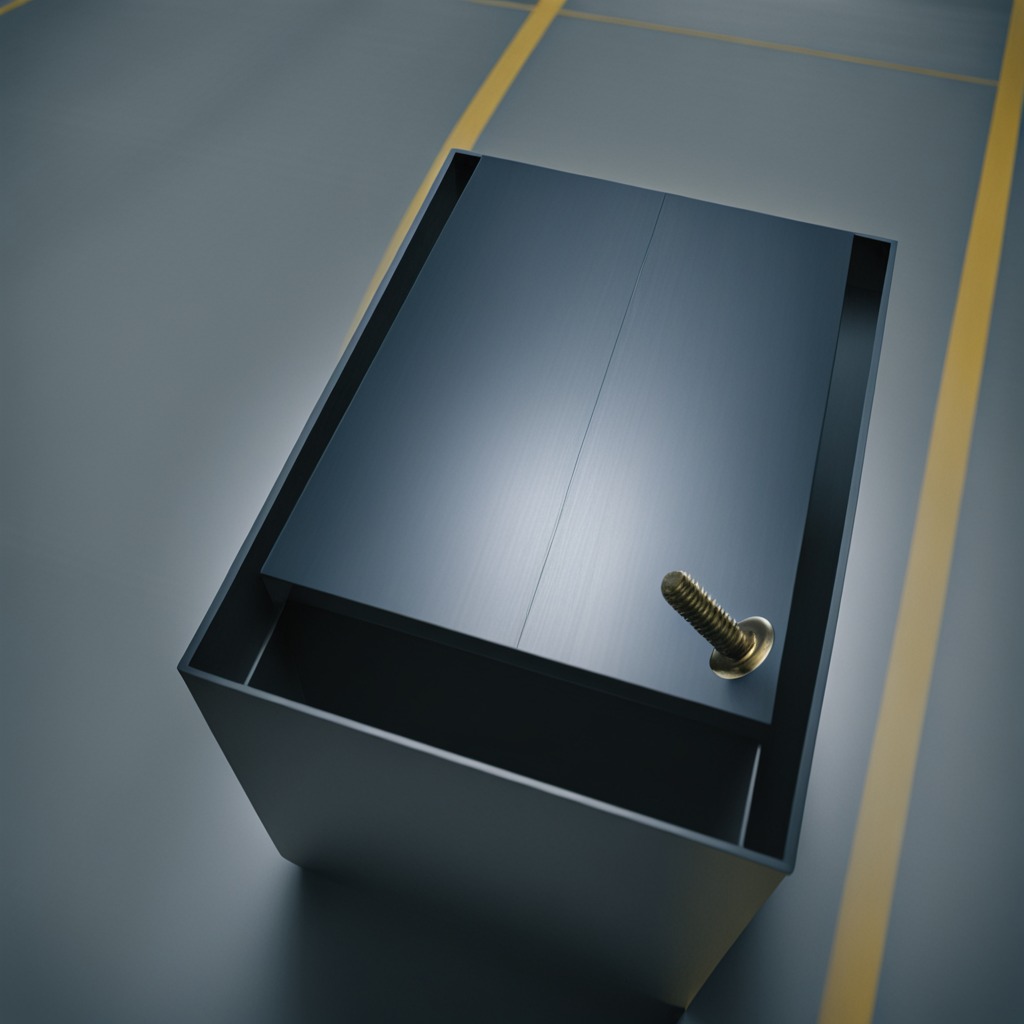
A metal screw is lying on the toolbox surface in an airplane hangar workshop 8K.